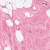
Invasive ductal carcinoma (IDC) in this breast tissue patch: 0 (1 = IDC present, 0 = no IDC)